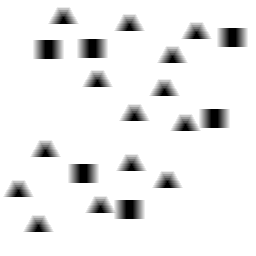
Squares: 6
Triangles: 14
Stars: 0
Total shapes: 20